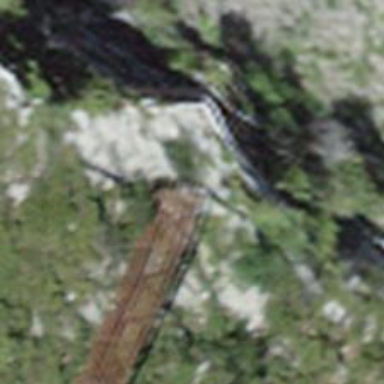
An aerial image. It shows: Fence designed for avalanche protection.